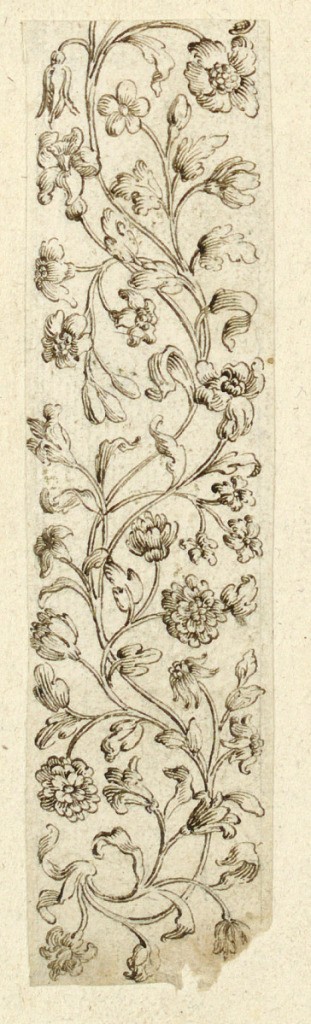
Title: Necklace design: Project for a rincauex to be engraved on metal
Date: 1650–1675
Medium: Black chalk, pen and ink on paper
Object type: Drawing
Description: Rising stems with leaves and blossoms, springing from two leaves, below at left.